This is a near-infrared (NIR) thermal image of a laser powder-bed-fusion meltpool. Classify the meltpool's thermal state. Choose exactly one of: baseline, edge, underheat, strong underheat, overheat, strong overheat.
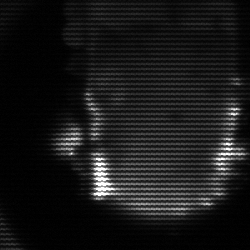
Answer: baseline